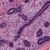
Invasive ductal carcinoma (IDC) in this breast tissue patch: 0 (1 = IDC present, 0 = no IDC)